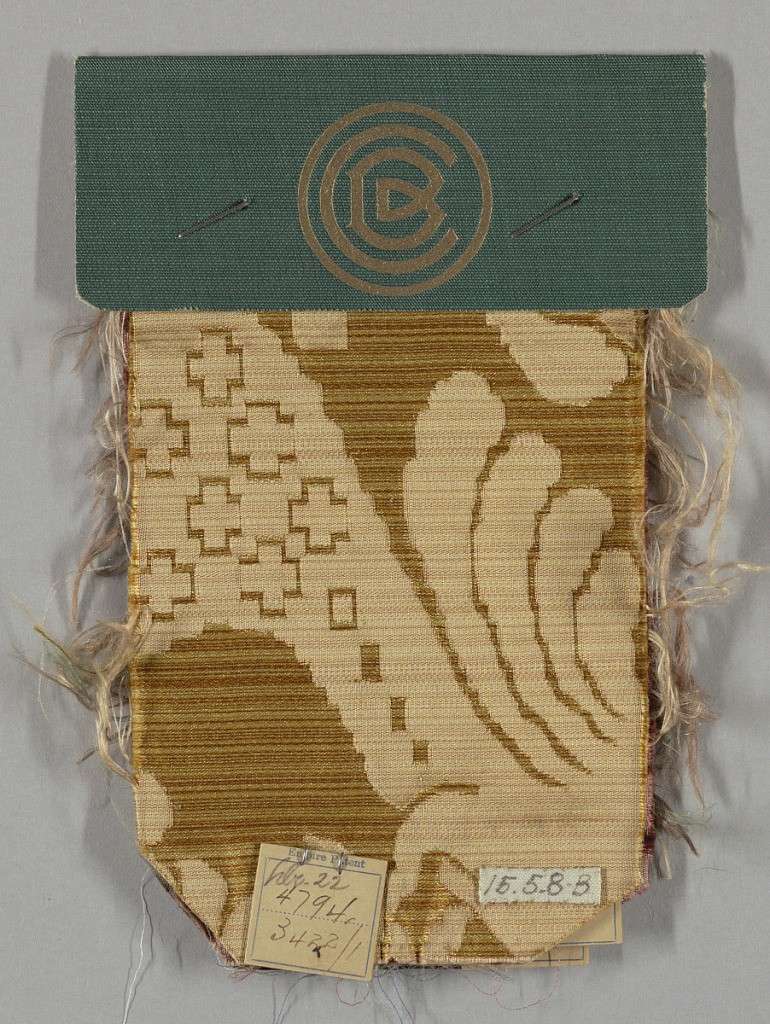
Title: Samples
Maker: Cheney Brothers, South Manchester, Connecticut, USA
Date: ca. 1915
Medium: silk Technique: compound satin weave
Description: Reproduction fabric inspired by a sixteenth century design in the Cooper Union Museum collection has a pattern of flower-filled urns and pairs of peacocks.